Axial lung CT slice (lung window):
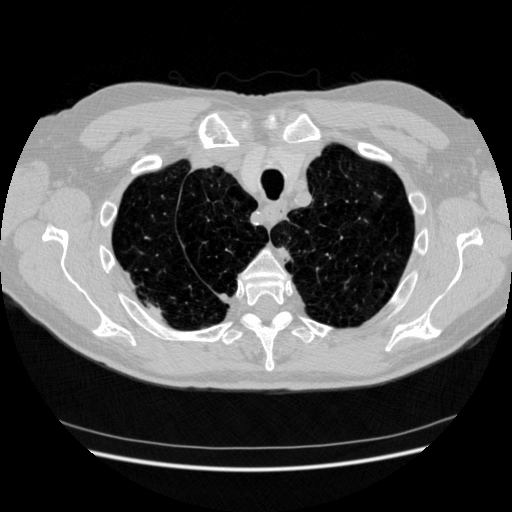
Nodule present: no